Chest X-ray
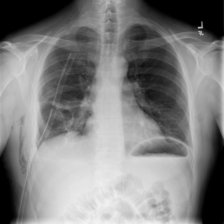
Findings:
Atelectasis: negative
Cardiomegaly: negative
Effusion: negative
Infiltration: negative
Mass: negative
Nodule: negative
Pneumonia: negative
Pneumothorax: negative
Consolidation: negative
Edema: negative
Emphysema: negative
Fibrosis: negative
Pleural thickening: negative
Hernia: negative